Question:
I am new to this environment. help me find out what this is for
some commands are also given.
'''
LOG_LEVEL_LIBRARIES=ERROR LOG_LEVEL_MATPLOTLIB=WARNING LOG_LEVEL_KAFKA=DEBUG rasa shell --debug
LOG_LEVEL_LIBRARIES=DEBUG LOG_LEVEL_MATPLOTLIB=DEBUG rasa shell --verbose
'''
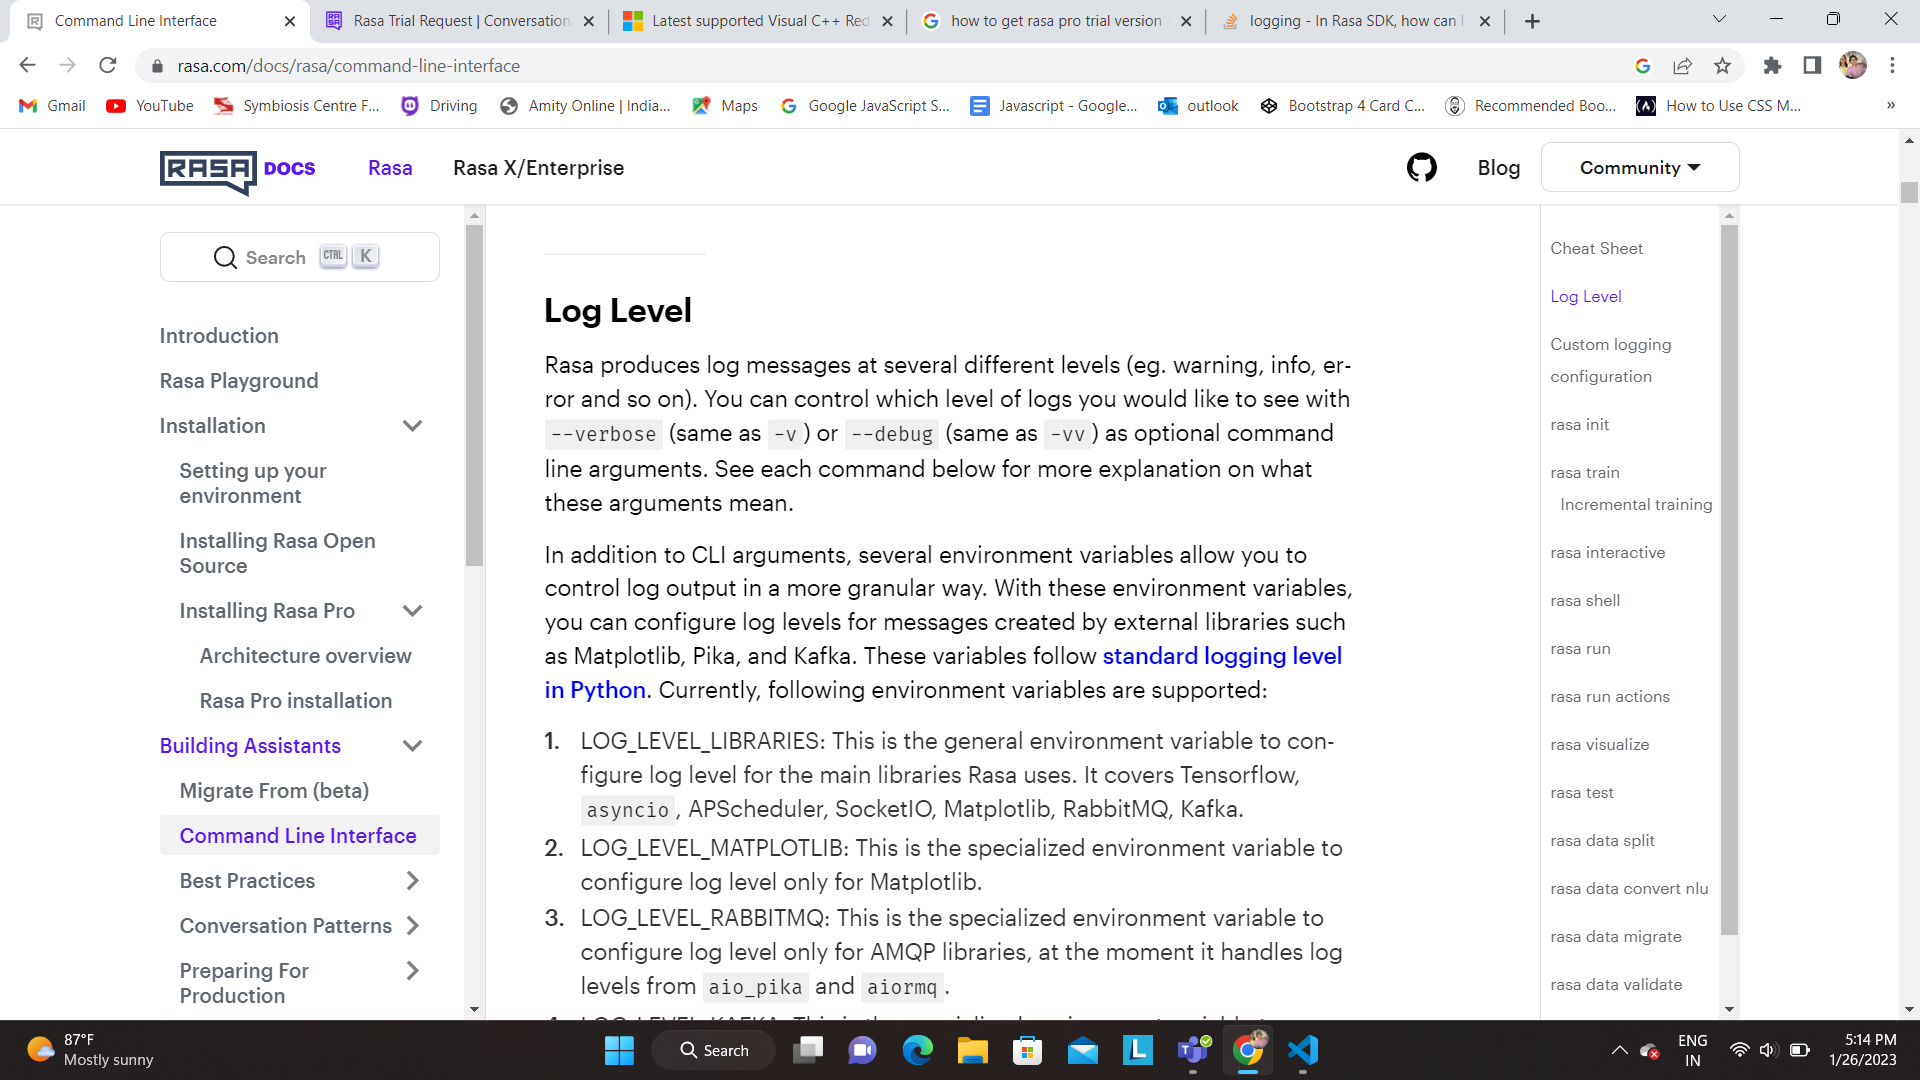
Answer: This is about the messages you could probably see when you run or train your rasa. Rasa offers you the option to activate/desactivate logs for external libraries. You can do so by setting these environment variable.
For example for MacOS you can do so by typing in your CLI: 'export VARIABLE_NAME=VARIABLE_VALUE'
You can read more about this here:
- <URL>